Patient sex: M
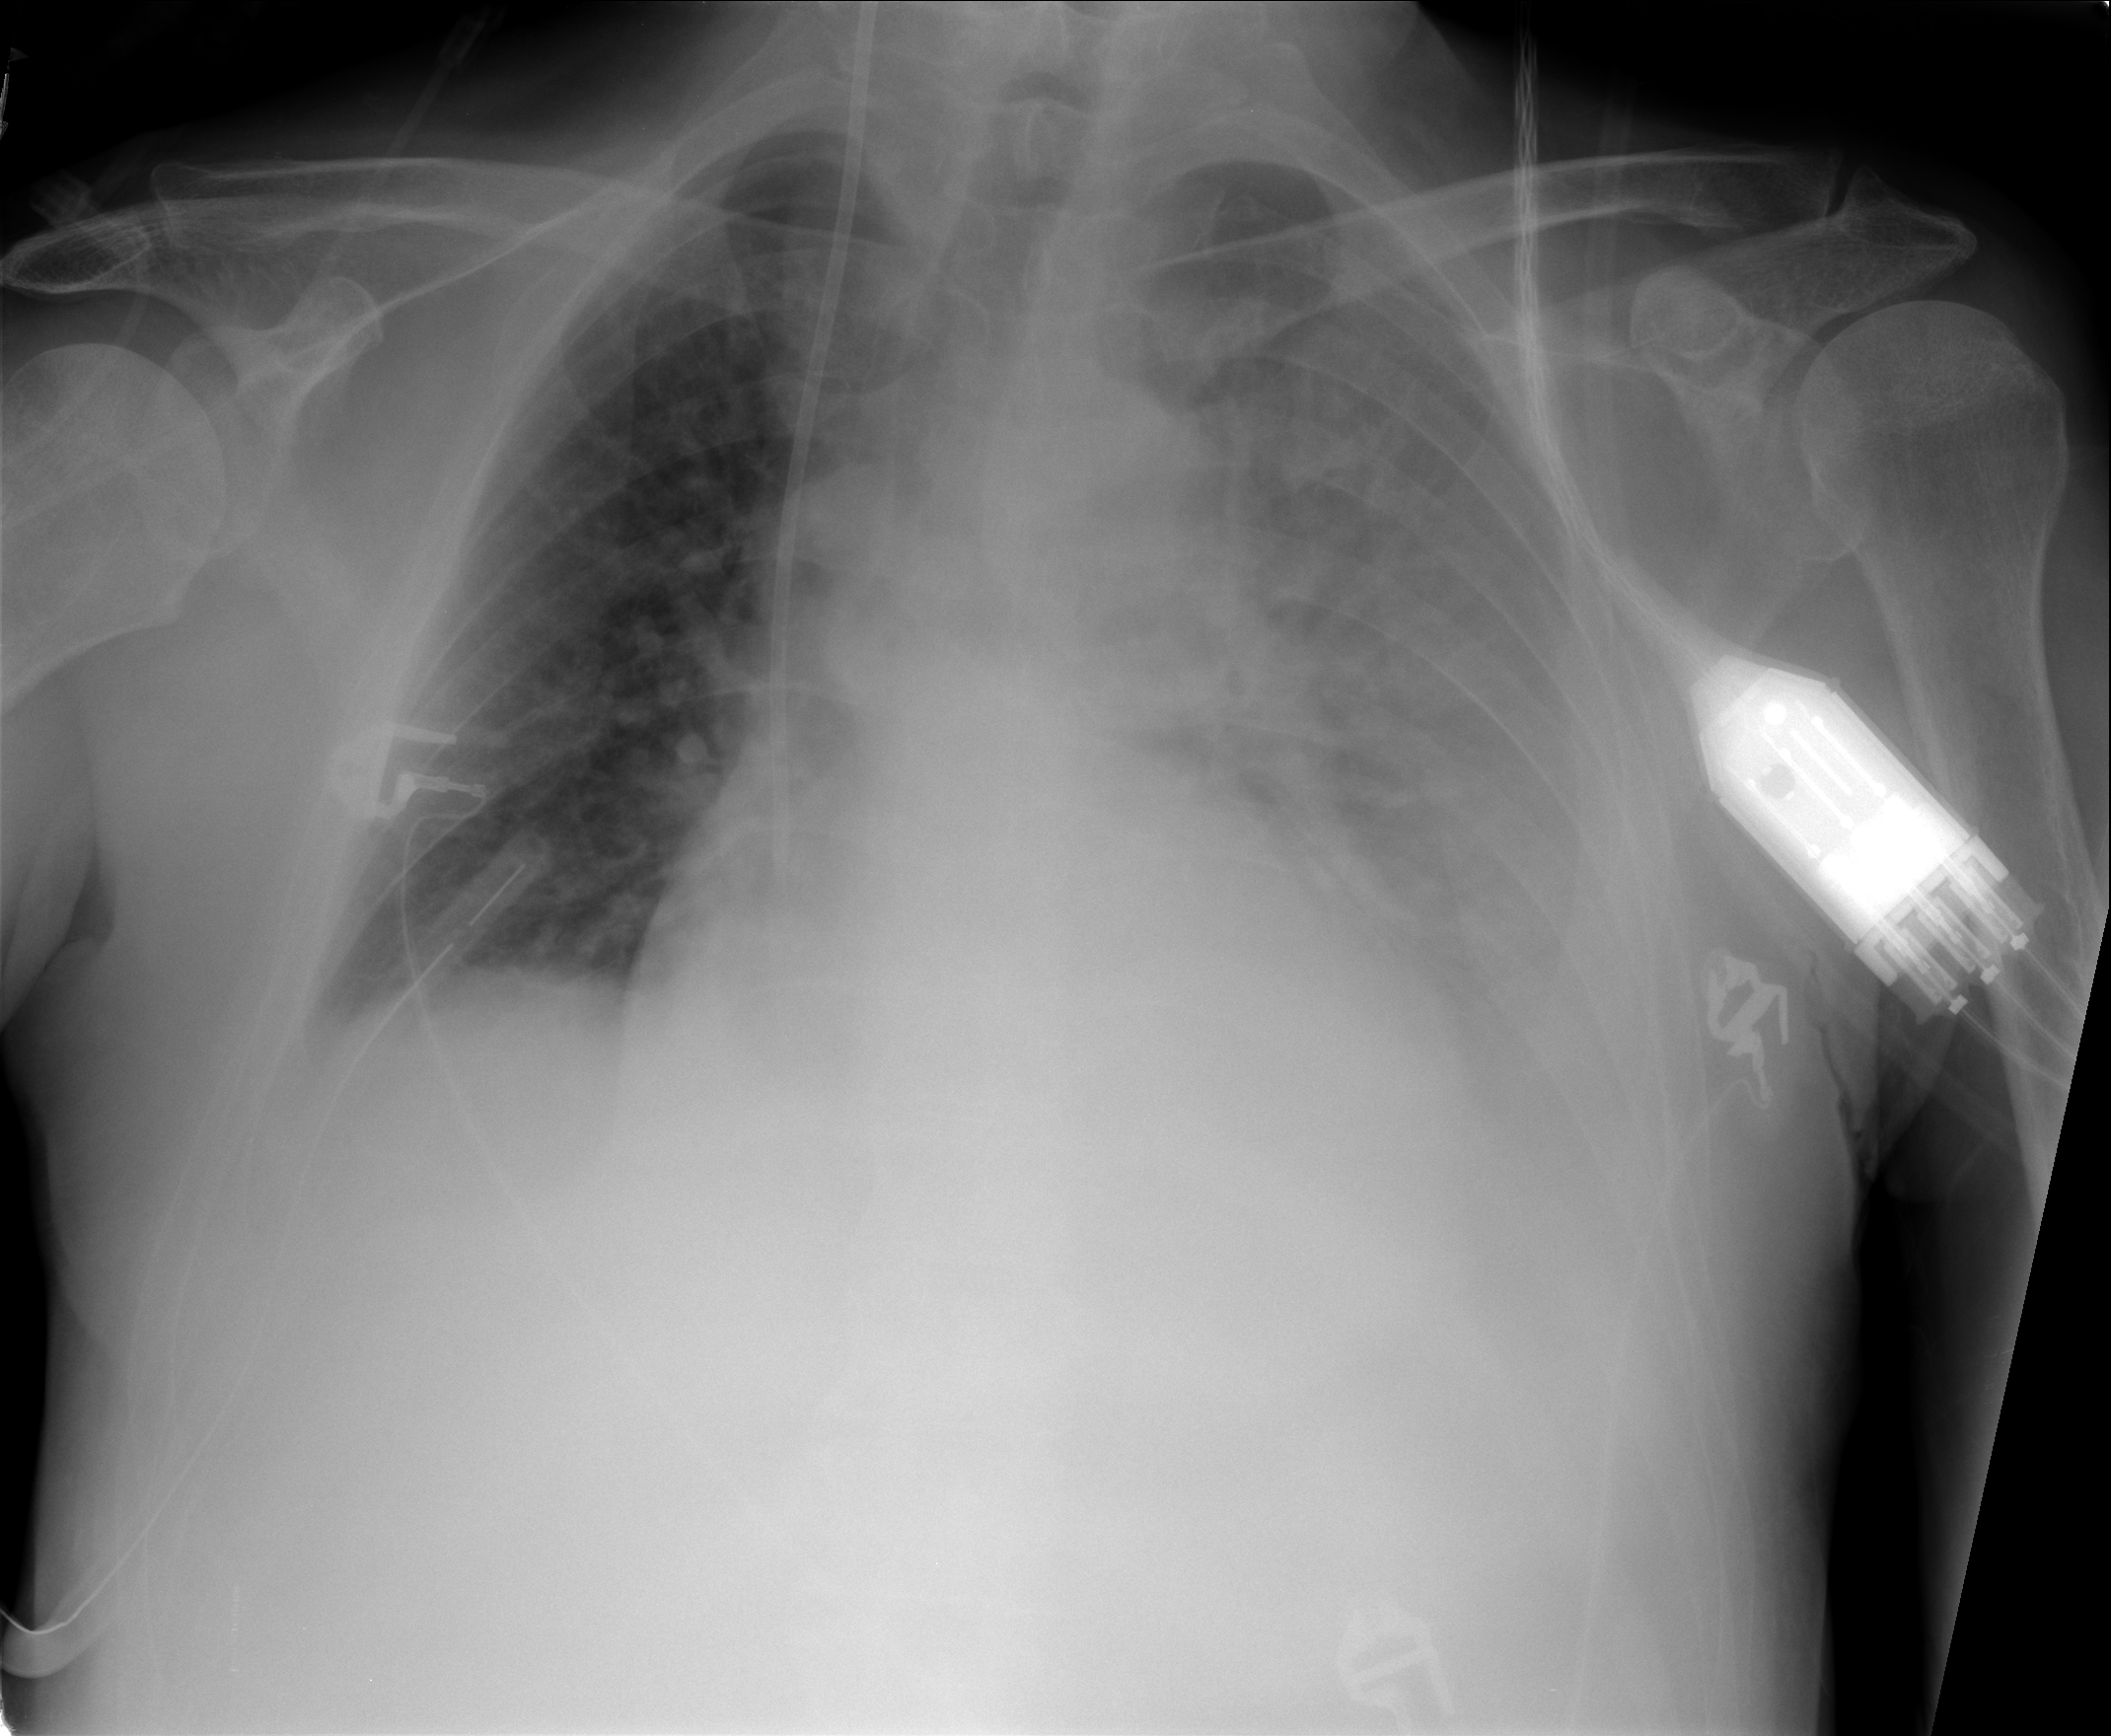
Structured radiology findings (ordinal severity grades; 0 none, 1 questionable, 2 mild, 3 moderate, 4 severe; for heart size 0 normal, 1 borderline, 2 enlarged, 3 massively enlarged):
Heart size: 2
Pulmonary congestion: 2
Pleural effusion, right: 1
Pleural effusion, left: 3
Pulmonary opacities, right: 2
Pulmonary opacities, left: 1
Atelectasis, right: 2
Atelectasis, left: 2